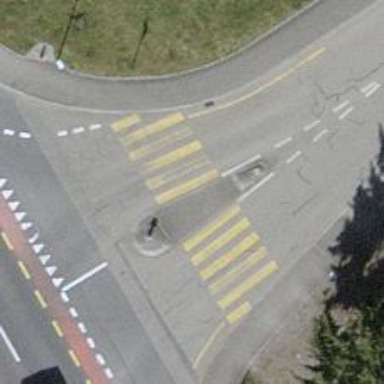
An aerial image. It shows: Kerb barrier.